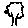
Label: tree